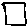
Label: square